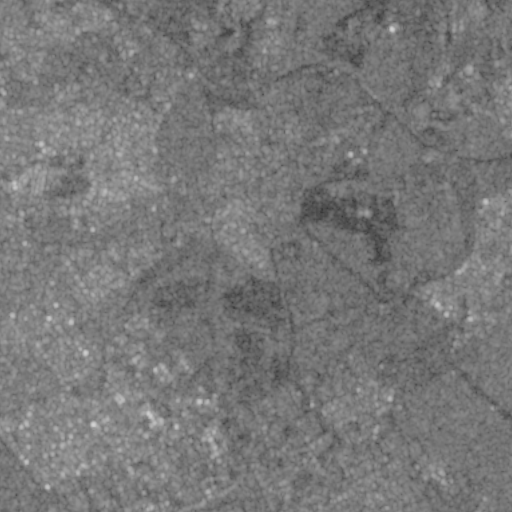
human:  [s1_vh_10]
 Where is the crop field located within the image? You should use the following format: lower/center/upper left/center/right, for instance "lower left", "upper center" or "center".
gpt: The crop field is located in the center left of the image.
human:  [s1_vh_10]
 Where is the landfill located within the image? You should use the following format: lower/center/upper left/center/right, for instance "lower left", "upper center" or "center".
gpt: The landfill is located in the upper right of the image.
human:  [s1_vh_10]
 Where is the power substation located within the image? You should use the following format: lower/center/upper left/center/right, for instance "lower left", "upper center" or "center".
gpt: The power substation is located in the lower center of the image.
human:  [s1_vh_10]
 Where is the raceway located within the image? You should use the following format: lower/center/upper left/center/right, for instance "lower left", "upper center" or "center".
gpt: The raceway is located in the upper right of the image.
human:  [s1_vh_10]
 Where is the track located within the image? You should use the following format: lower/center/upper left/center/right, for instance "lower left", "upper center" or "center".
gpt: The track is located in the upper left of the image.
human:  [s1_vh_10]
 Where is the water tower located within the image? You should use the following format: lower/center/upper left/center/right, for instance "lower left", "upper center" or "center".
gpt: The water tower is located in the center left of the image.
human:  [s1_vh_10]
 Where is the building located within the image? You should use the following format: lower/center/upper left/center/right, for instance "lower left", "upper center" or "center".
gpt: There is no building in the image.

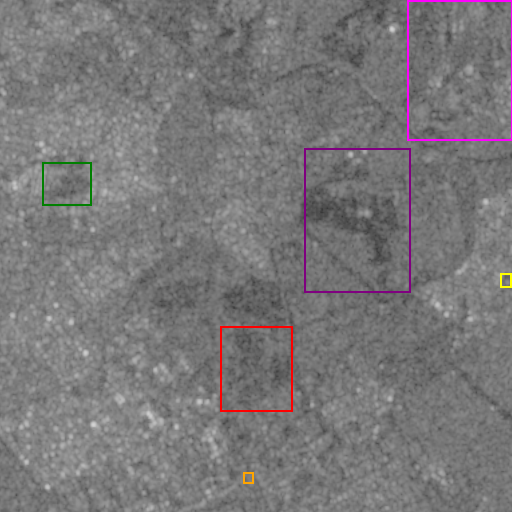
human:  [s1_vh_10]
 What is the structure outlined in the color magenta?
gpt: The structure outlined in magenta is a landfill.
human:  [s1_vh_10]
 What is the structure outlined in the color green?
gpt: The structure outlined in green is a park.
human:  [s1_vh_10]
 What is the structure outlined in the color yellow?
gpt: The structure outlined in yellow is a parking lot.
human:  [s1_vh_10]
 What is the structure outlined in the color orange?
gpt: The structure outlined in orange is a power substation.
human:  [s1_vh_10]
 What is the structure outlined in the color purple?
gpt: The structure outlined in purple is a quarry.
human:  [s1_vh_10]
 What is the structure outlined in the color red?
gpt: The structure outlined in red is a solar farm.
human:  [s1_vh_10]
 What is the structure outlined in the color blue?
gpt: There is no blue outline.